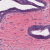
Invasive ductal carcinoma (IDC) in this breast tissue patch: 0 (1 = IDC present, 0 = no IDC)